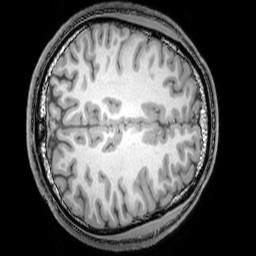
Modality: T1w
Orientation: axial
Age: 21
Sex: male
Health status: healthy
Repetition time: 0.081 s
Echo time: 0.037 s